Question: I'm trying to add a way for my app to display data in an easily comprehensible form. I tried doing this with graphs, but found it to be a bit awkward, so I'm off to find a better solution.
Here's a problem:
I want to show up to 30 days of data, with user reported events plotted against a timeline.
The events should align vertically, to visually provide a reference of when certain events cluster together.
To solve the problem, , indicating user events. As the table is scrolled, the events would align one under another, providing a good indication historic event development:

I know that this is possible to be done with a UIScrollView, where I can just position a series of rulers and add events as pins. In order to do this efficiently, I'll have to use Tiling, a technique that I don't have much experience with.
I'm interested in knowing if this is possible with a UITableView, where caching and tiling is already done for me.
I tried adding UIImageViews to a tableViewCell.backgroundview , but this does not produce the desired results. I can do this by adding a certain pre-determined number of images to an .xib and then trying to reposition them, but this does not seem like an ideal solution.
Thank you!
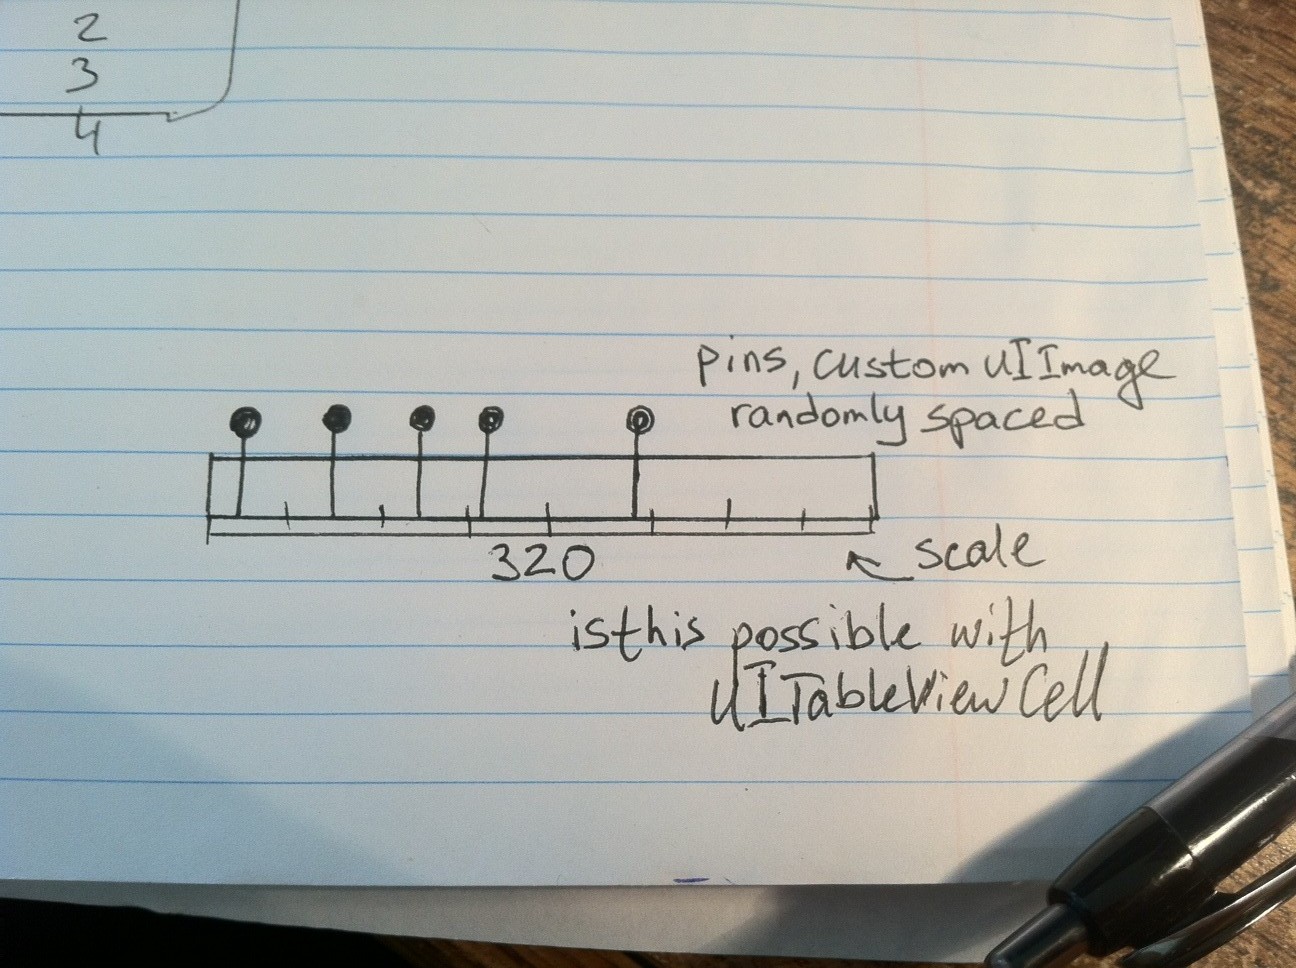
Answer: yes this should be possible. Add the ruler image to the background of the UITableViewCell.
Then create a subclass of UITableViewCell that takes an array of pins objects that it will place within its view. The pin objects would contain the pin image and a horizontal location on the scale. Then in the tableView dataSource method cellForRowAtIndexPath method you set the tableViewCell's pin array to the correct array (or NSSet) of pins.
To make it even more lightweight, you could draw the pins yourself in the UITableViewCell subclasses drawRect method. Then you could just pass the locations of the pins.
Good luck